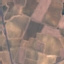
Land use / land cover: PermanentCrop